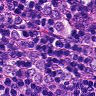
Metastatic tissue present: yes